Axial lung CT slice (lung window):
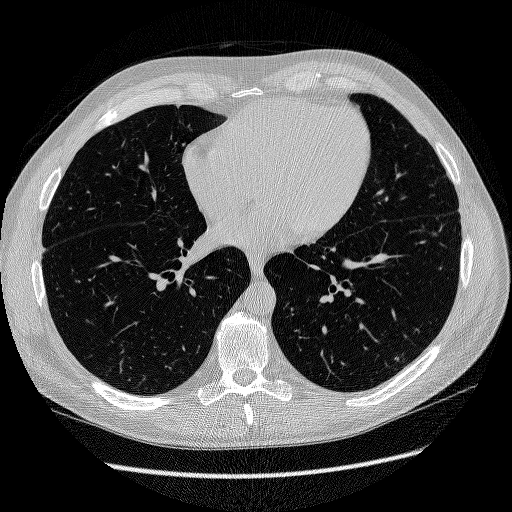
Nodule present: no